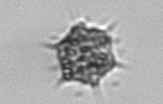
Label: Dictyocha